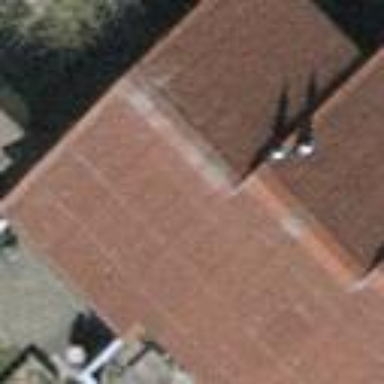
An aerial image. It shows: Semidetached house with gabled tile roof.